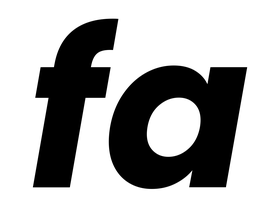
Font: Poppins-BoldItalic